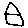
Label: house